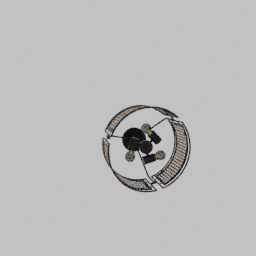
Label: lighting